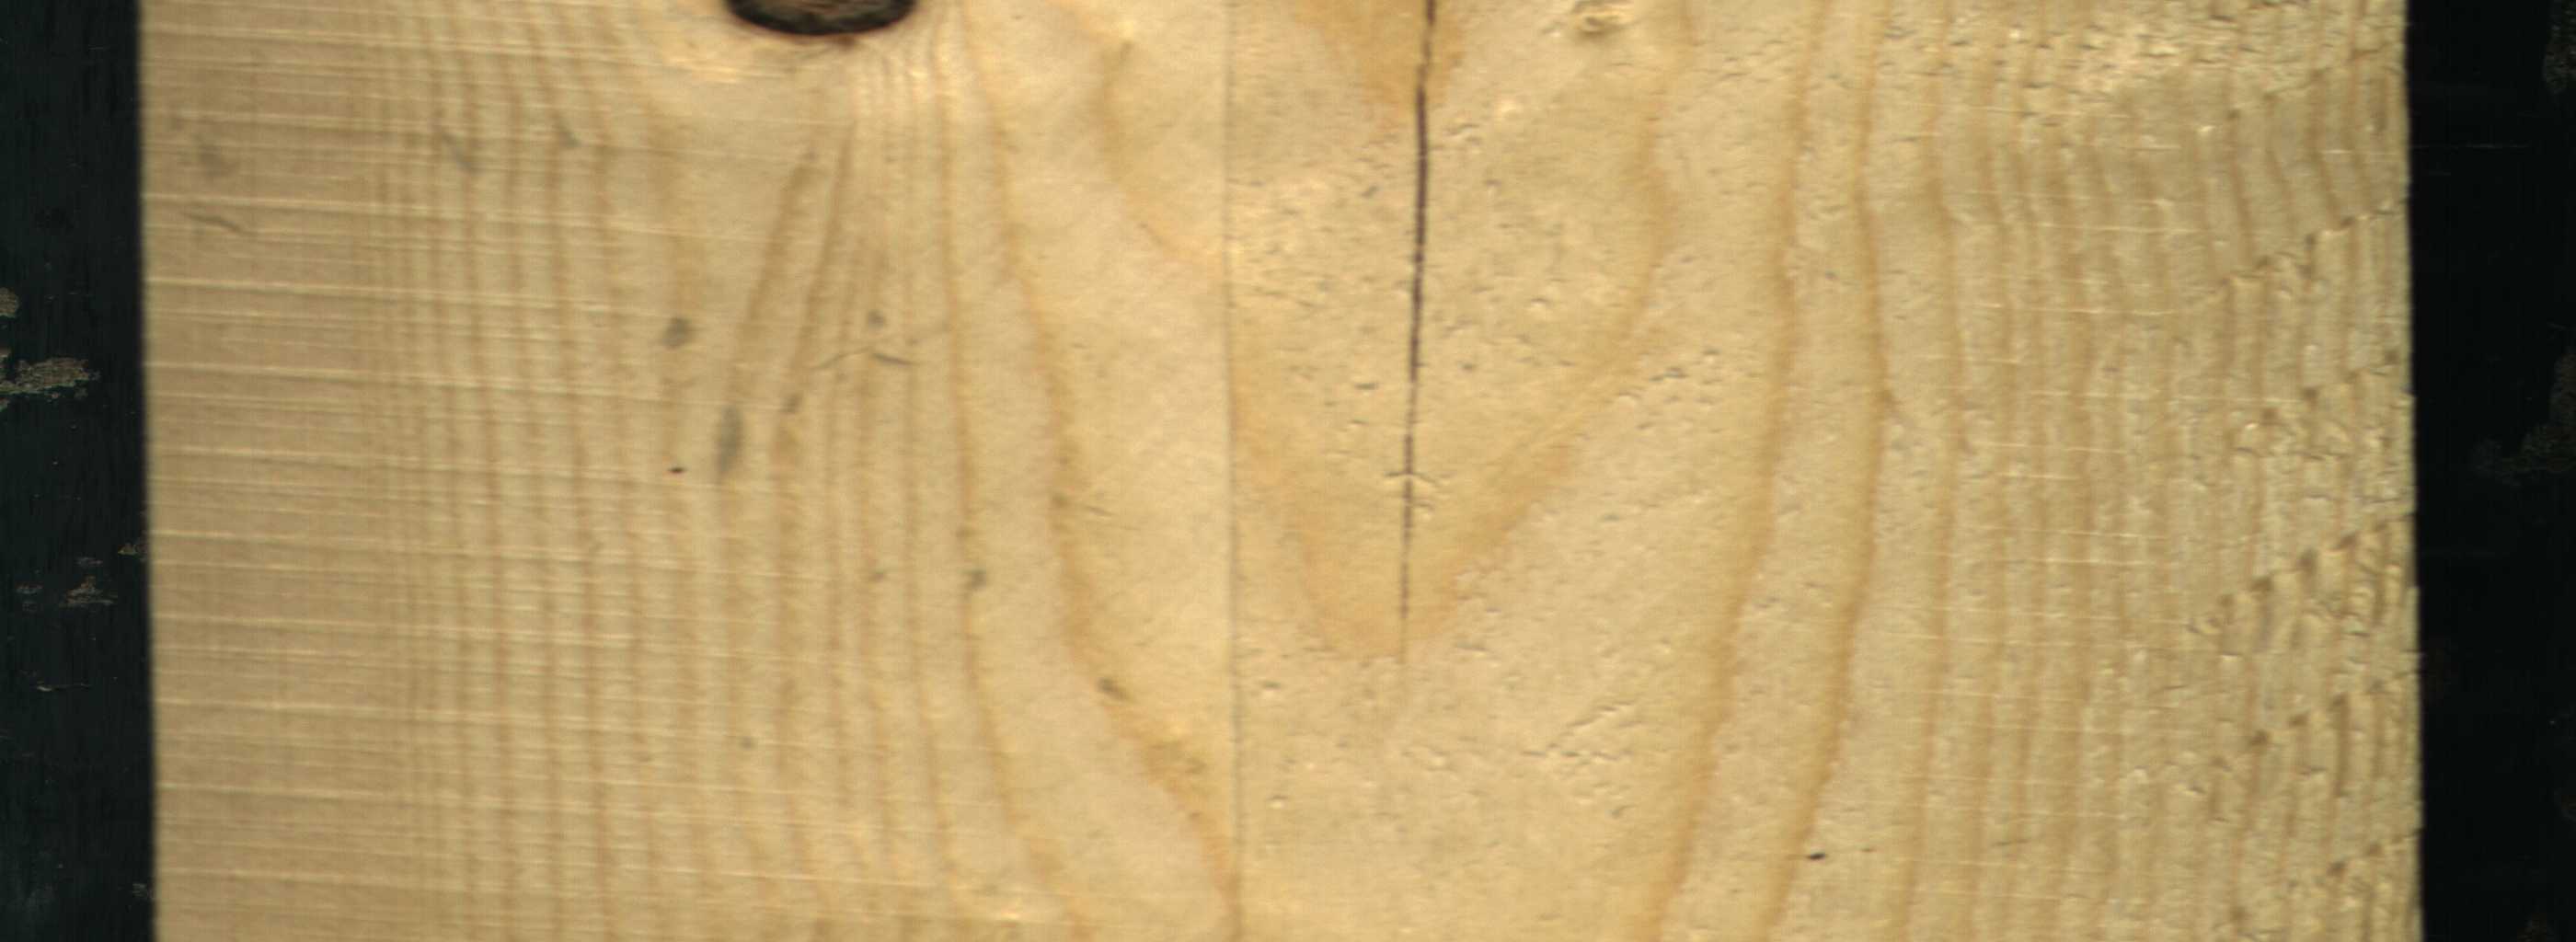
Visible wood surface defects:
Crack
Dead_Knot